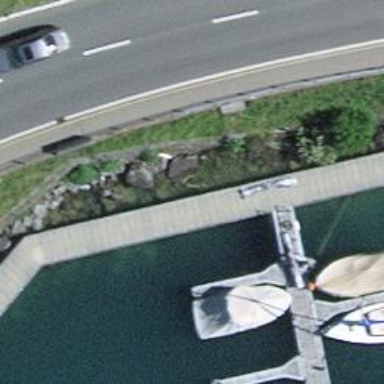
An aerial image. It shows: Man-made pier.